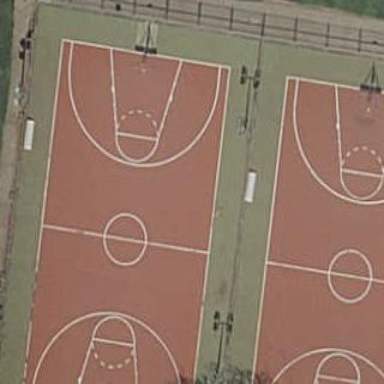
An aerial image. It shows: Basketball court on pitch.